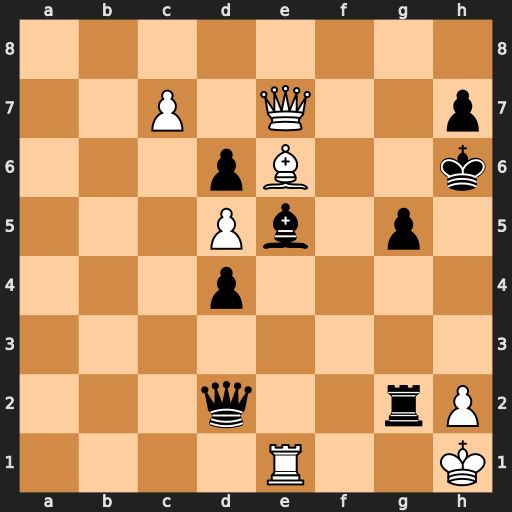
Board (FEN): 8/2P1Q2p/3pB2k/3Pb1p1/3p4/8/3q2rP/4R2K
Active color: w
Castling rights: -
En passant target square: -
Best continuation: Qf8+ Bg7 Qf3 Rxh2+ Kg1 Rh4 Qg3 d3 Bh3